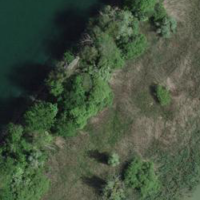
EUNIS habitat code: 16
Species observed at this site:
Discus rotundatus
Porcellio scaber
Rubus caesius
Cornus sanguinea